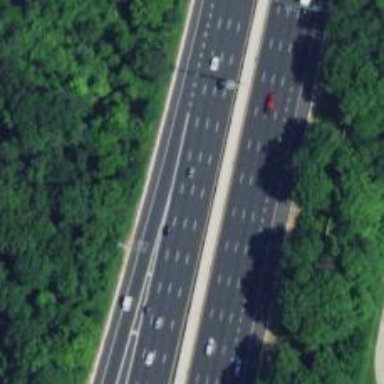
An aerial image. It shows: Asphalt motorway.